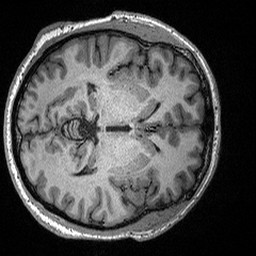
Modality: T1w
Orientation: axial
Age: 42
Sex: male
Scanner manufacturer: siemens
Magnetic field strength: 3 T
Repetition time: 2.3 s
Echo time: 0.00298 s